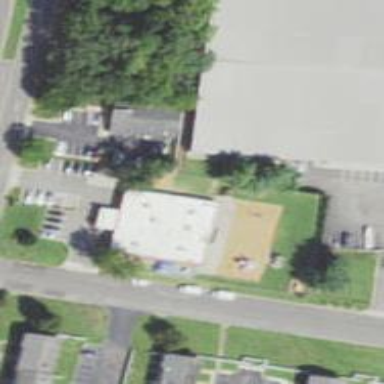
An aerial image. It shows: Building used for storage rental.